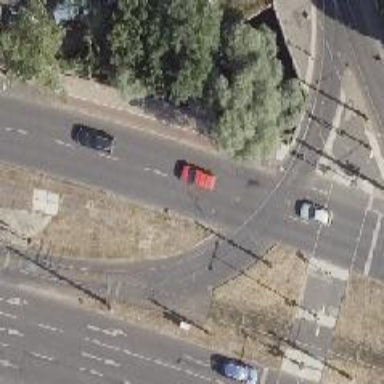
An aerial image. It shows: Secondary road with asphalt surface. There is cycle track on the right side.